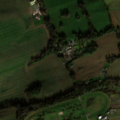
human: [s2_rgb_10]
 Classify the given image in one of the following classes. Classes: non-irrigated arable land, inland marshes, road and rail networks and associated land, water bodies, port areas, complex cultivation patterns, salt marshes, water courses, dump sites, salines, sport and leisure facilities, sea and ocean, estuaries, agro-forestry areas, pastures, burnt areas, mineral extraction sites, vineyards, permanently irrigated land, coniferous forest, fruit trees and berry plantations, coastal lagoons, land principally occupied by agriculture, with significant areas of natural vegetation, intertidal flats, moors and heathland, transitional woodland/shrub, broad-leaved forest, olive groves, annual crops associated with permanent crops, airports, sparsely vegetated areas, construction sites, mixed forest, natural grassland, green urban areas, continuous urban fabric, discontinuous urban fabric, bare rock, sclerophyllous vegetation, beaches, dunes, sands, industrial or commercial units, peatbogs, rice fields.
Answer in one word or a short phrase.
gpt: sport and leisure facilities, non-irrigated arable land, complex cultivation patterns